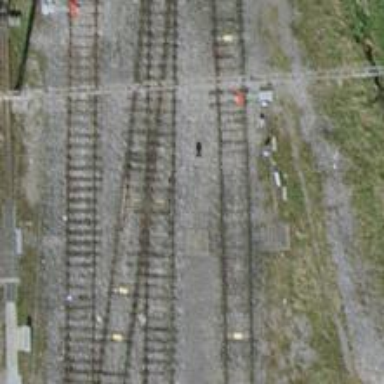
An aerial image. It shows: Single-track railway siding with electrified contact lines.